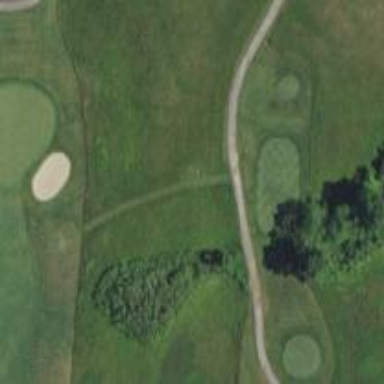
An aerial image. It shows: Service road designated as golf cart path.